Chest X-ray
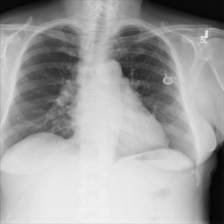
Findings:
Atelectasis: negative
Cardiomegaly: negative
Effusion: negative
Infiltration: negative
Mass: negative
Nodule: negative
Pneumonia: negative
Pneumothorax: negative
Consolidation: negative
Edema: negative
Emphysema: negative
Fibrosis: negative
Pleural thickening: negative
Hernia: negative